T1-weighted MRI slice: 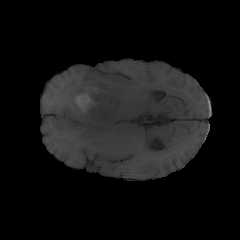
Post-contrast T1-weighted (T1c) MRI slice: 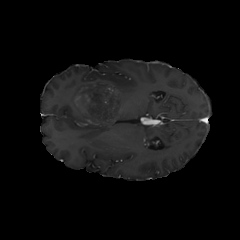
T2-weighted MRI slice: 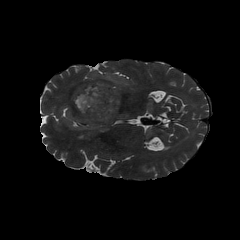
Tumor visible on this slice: yes